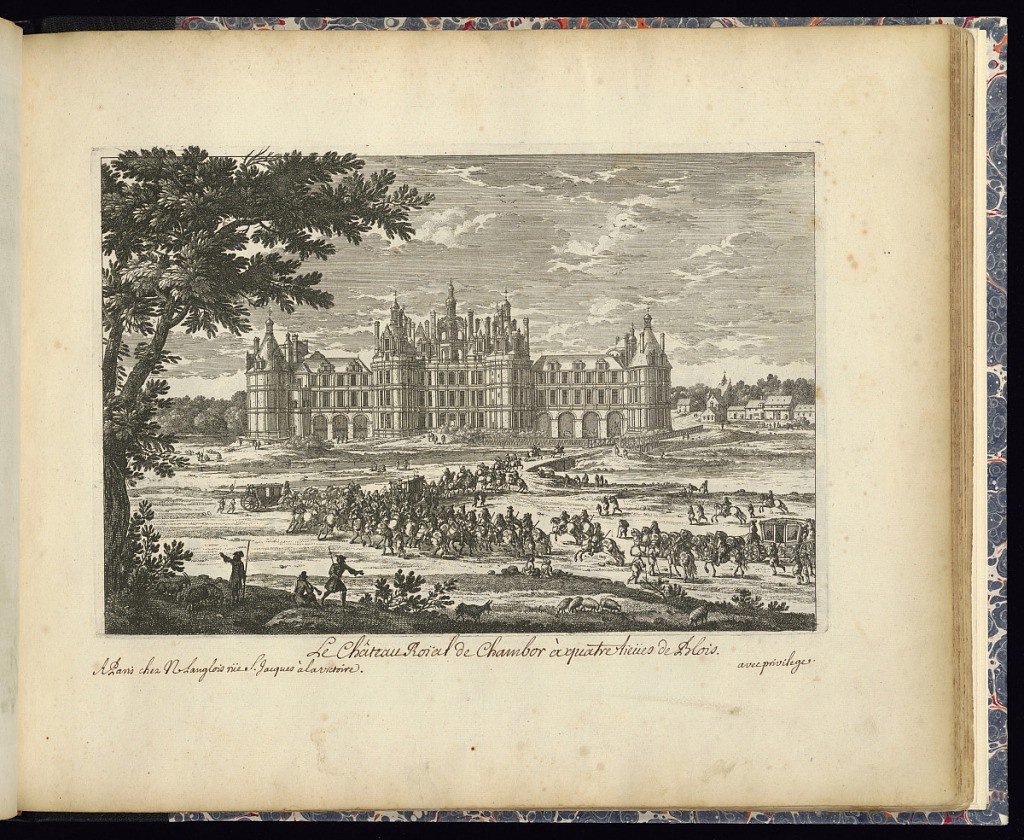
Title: Le Châteaux Roïal de Chambor à quatre lieües de Blois
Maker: Nicolas Langlois, French, 1640 - 1703
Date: late 17th century
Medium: Etching on laid paper
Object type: Print
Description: View of the chateau of Chambord with figures, horseman, and horse drawn carriages in the foreground heading towards the entrance façade. Trees frame the scene and in the background. The title and publisher's address are inscribed in ink below.